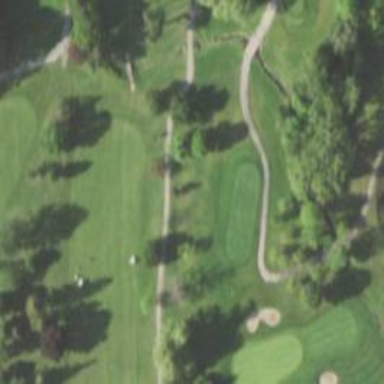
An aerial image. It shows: Path for golf carts.